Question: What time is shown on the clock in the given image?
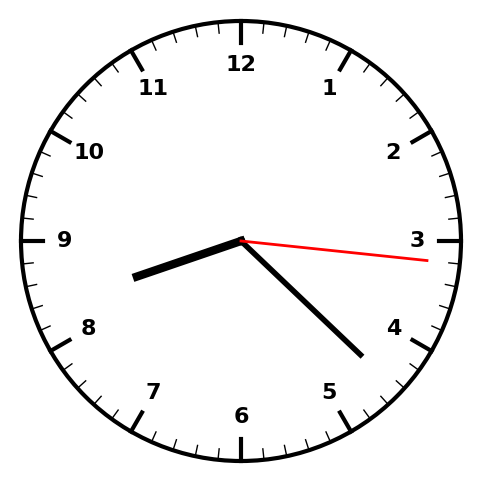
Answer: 08:22:16